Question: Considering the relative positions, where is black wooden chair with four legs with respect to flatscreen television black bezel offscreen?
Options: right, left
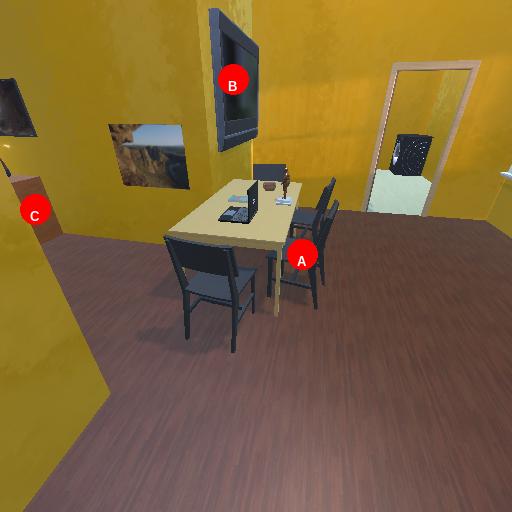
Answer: right